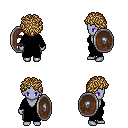
a pixel art fantasy rpg character, female body template, dark elf, purple skin, black robe, teal pants, blonde curly afro hairstyle, shield, four views (front, back, left, right), 2x2 character sprite sheet, small pixel art, hard edges, no anti-aliasing